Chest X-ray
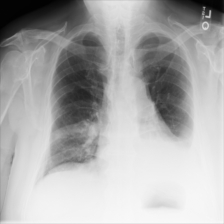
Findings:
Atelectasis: negative
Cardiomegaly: negative
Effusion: positive
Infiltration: negative
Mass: negative
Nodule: negative
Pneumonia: negative
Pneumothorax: negative
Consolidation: negative
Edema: negative
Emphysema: negative
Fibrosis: negative
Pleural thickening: negative
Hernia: negative